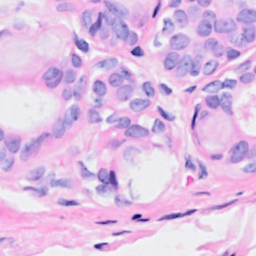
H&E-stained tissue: Breast